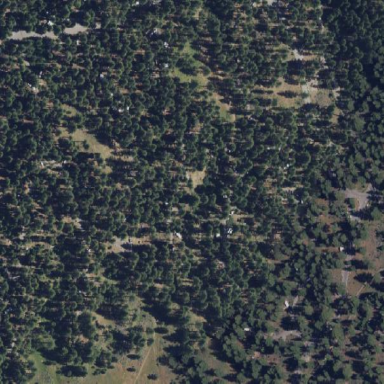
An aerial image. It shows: Campsite designated for tourism.